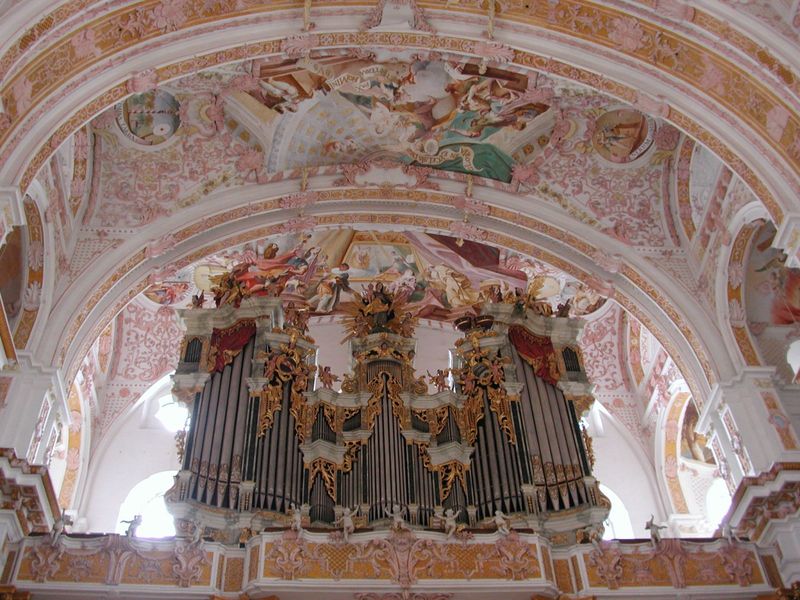
Titel: Deckenfresken der Klosterkirche Fürstenfeld
Künstler: Cosmas Damian Asam
Standort: Fürstenfeldbruck, Kloster Fürstenfeld (EU - D - Bayern)
Schlagwörter: himmel, weiß, fenster, licht, marmor, gebäude, rot, malerei, architektur, barock, kirche, gold, decke, girlande, musik, krone, rokoko, rosa, engel, balkon, bogen, empore, detail, draperie, stuck, foto, gewölbe, kloster, orgel, fresken, chor, fresko, gips, prunk, putten, maria, putti, pfeifen, gesamtkunstwerk, deckenmalerei, orgelpfeifen, orgelempore, gurtbogen, deckenfresko, rockoko, pfeifenorgel, gewölbne